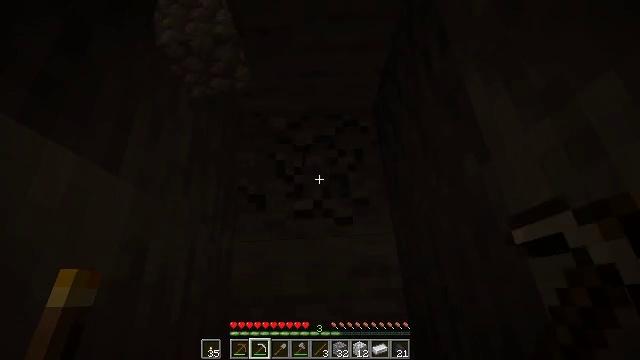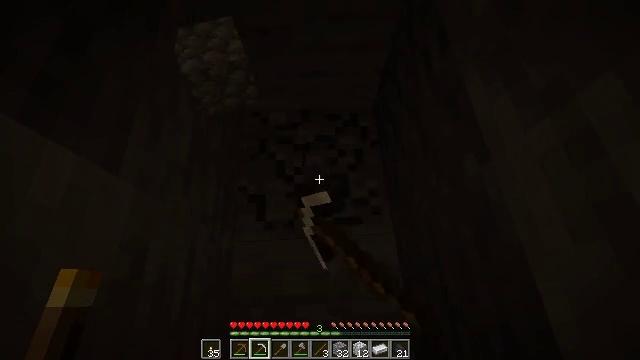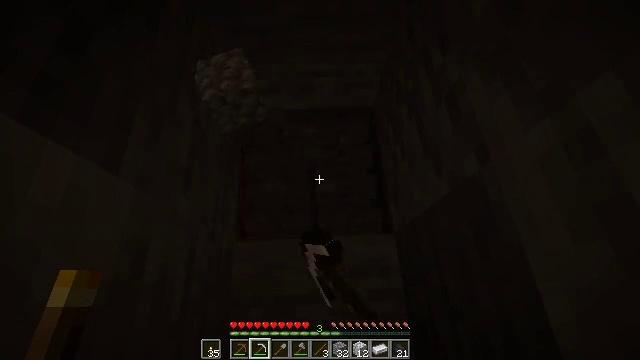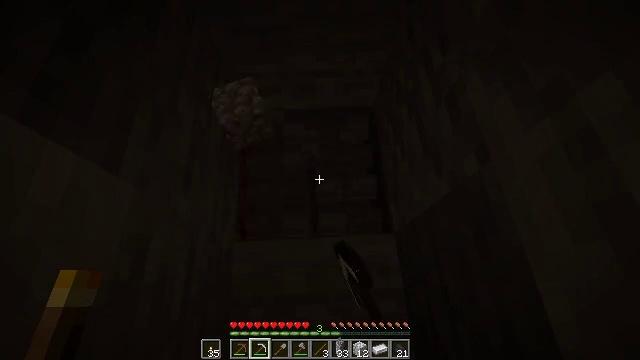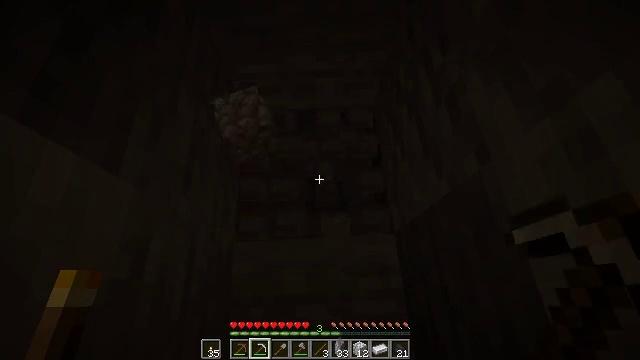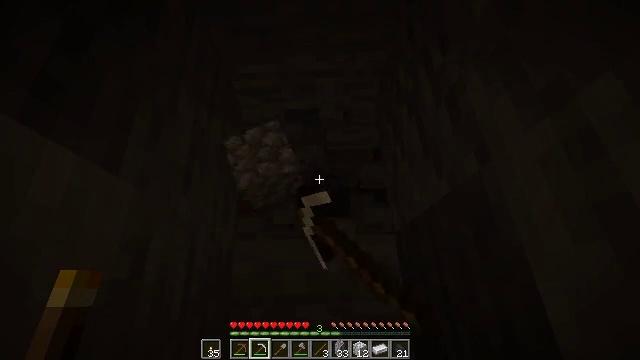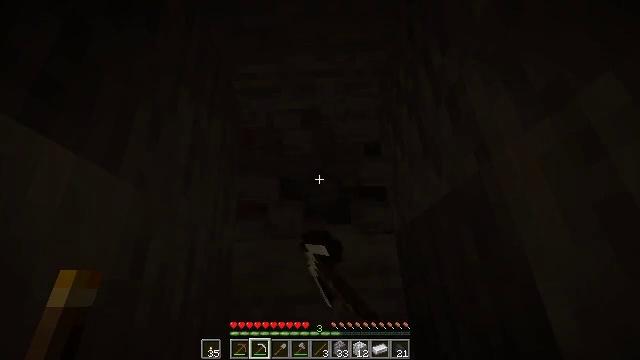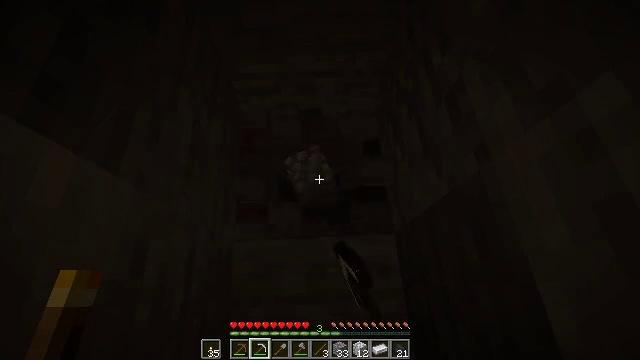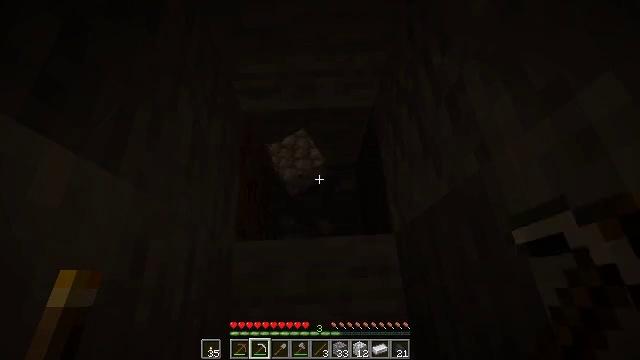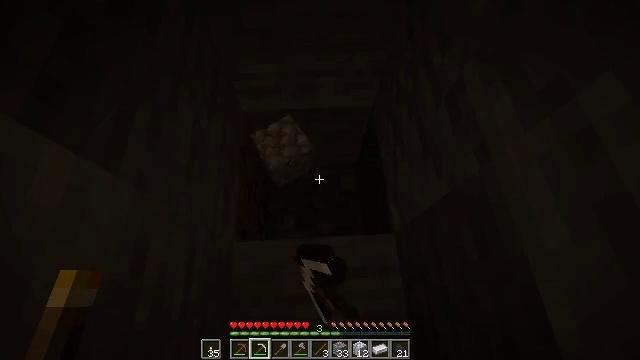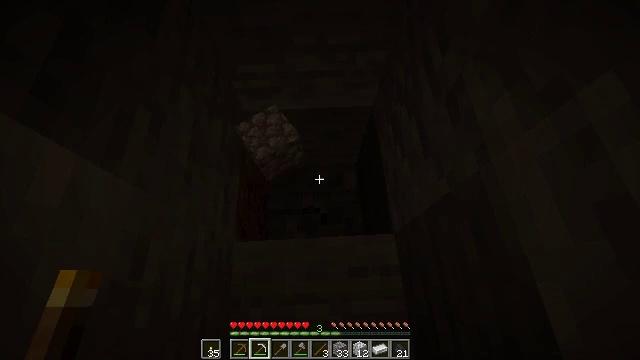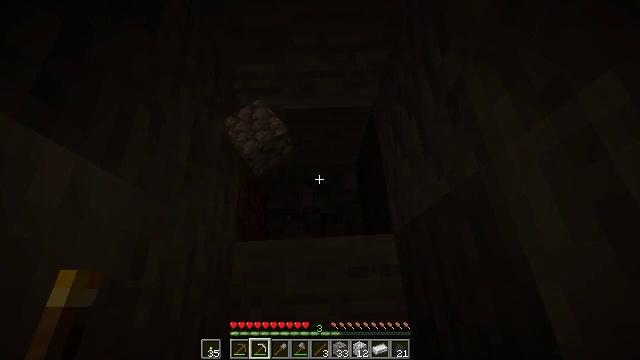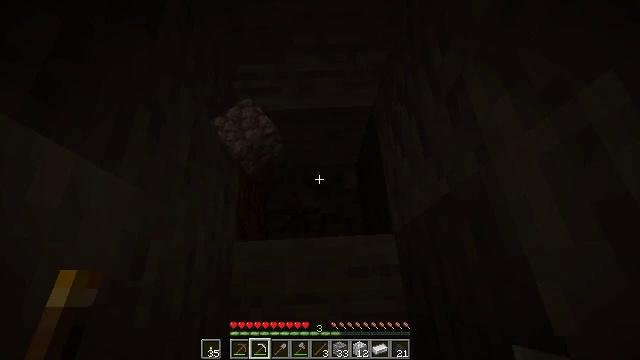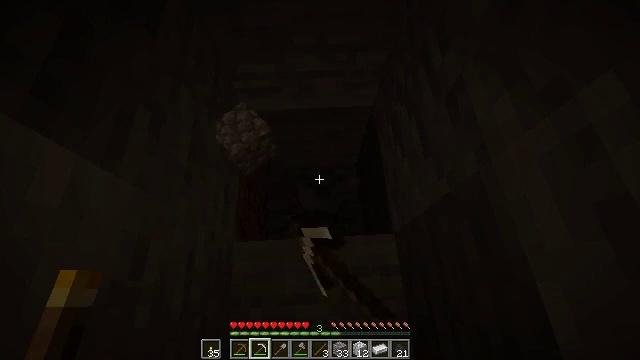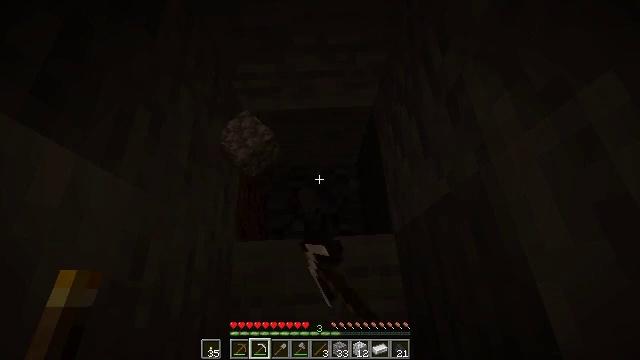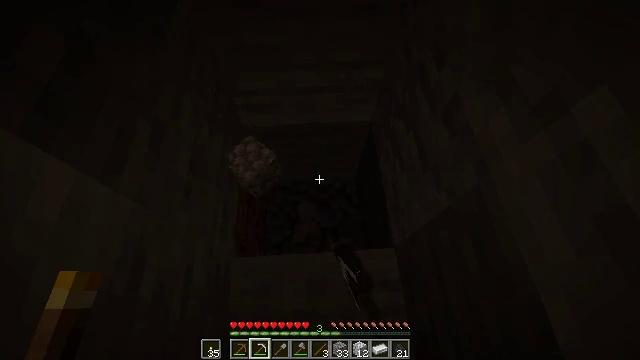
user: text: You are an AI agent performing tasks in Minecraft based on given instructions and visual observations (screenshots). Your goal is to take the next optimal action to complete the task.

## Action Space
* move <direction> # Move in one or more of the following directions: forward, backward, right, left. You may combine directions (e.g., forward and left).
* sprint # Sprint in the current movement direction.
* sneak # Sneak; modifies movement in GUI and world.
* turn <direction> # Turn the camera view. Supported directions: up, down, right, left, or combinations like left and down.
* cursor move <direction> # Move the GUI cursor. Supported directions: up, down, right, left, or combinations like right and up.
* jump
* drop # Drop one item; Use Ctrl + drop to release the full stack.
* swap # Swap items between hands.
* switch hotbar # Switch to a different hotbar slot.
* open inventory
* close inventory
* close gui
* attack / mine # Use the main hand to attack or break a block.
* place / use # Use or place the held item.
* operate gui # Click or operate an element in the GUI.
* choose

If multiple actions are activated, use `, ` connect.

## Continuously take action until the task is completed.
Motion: motion action
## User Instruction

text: Gather stone by using a pickaxe.
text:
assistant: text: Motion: attack / mine
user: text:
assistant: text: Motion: attack / mine
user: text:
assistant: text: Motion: attack / mine
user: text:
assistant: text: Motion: attack / mine
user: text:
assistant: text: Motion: attack / mine
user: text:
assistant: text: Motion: attack / mine
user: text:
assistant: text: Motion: attack / mine
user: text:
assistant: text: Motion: attack / mine
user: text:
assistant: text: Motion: attack / mine
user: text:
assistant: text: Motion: attack / mine
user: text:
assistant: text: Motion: attack / mine
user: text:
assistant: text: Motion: attack / mine
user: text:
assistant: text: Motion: attack / mine
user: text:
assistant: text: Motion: attack / mine
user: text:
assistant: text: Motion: move forward, turn up, attack / mine
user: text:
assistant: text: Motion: move forward, turn up, attack / mine
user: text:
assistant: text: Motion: move forward, turn up, attack / mine
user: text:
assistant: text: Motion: move forward, turn up, attack / mine
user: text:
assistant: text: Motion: move forward, attack / mine
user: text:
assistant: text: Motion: move forward, attack / mine
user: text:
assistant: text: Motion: move forward, attack / mine
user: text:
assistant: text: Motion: move forward, attack / mine
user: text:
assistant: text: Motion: attack / mine
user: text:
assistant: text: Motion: attack / mine
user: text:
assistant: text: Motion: attack / mine
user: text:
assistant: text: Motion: attack / mine
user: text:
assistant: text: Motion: attack / mine
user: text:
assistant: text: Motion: attack / mine
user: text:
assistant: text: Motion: attack / mine
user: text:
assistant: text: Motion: attack / mine